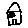
Label: house